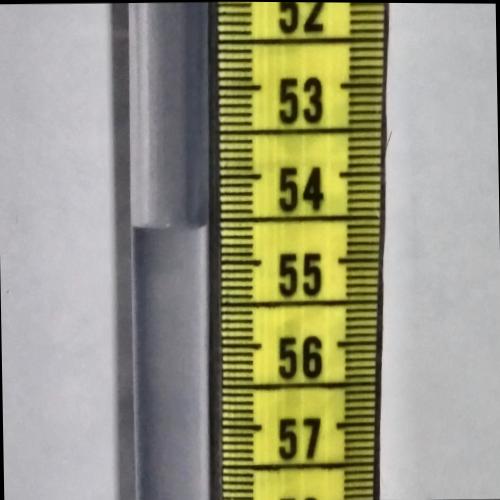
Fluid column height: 54.5 cm